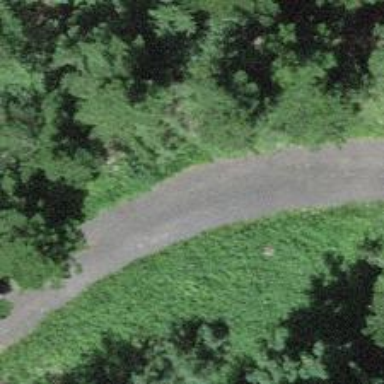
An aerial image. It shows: Gravel track suitable for forestry vehicles. The track is of grade 2 quality.